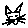
Label: cat